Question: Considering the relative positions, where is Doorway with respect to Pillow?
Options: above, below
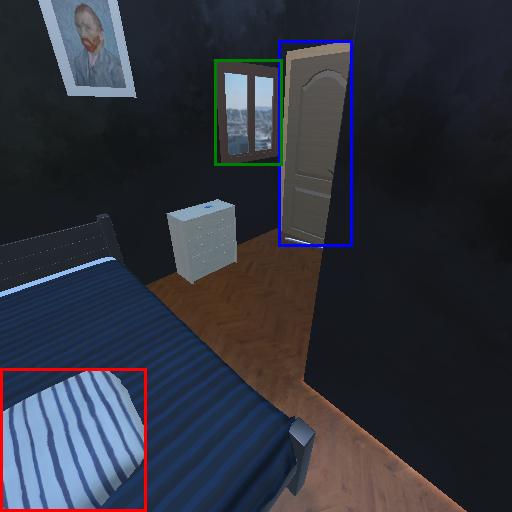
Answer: above